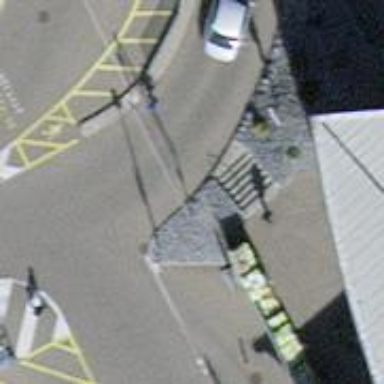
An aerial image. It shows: Steps with asphalt surface.